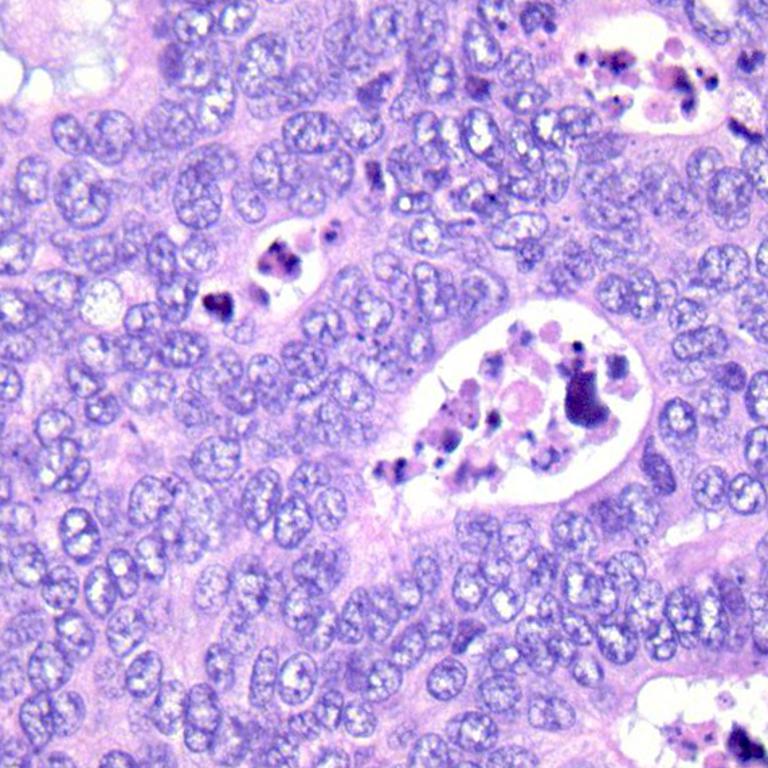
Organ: colon
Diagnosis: adenocarcinomas